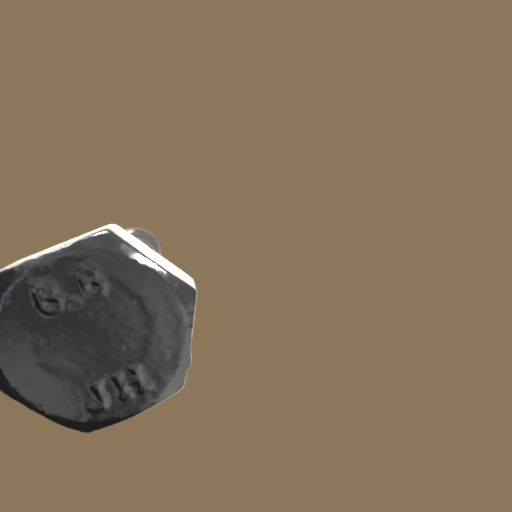
Label: bolt